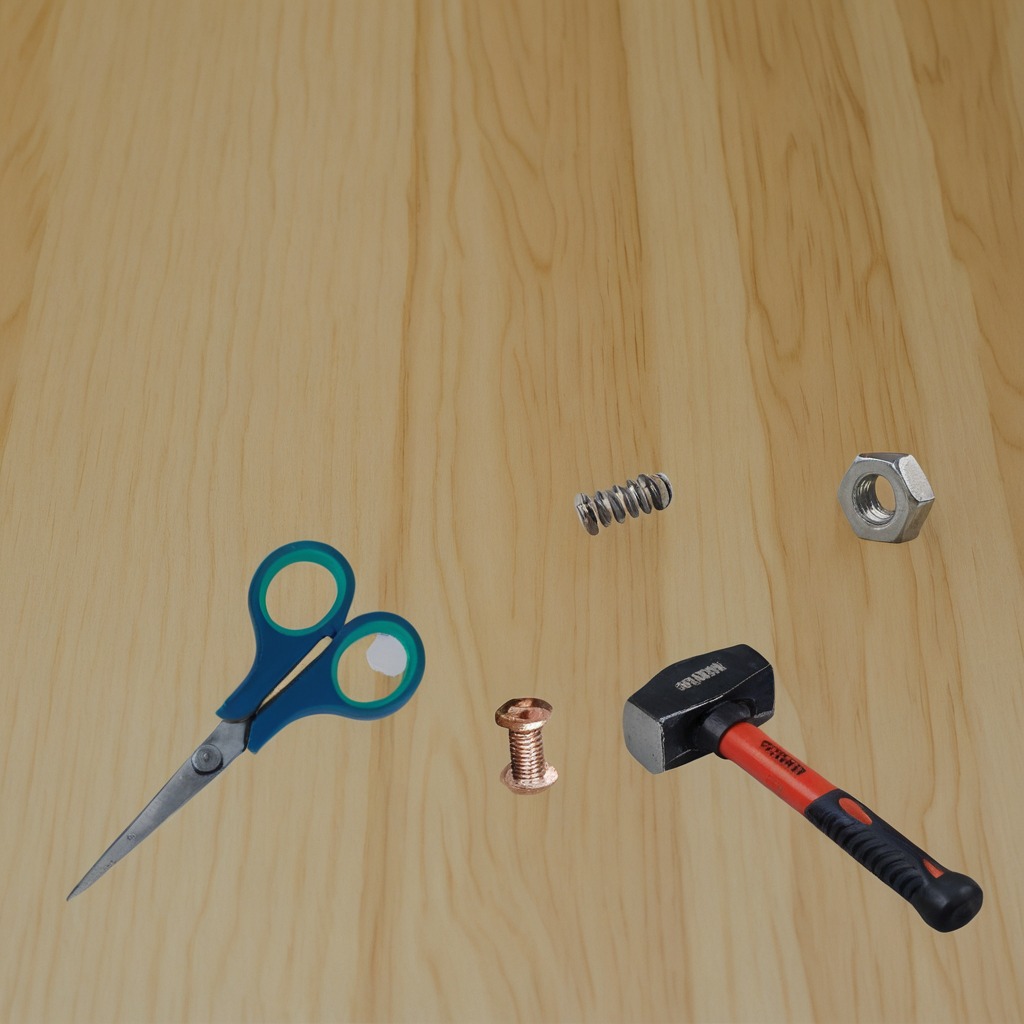
A metal machine screw, a hammer, a coiled metal spring, a metal nut, and a pair of scissors are lying on the plywood surface.